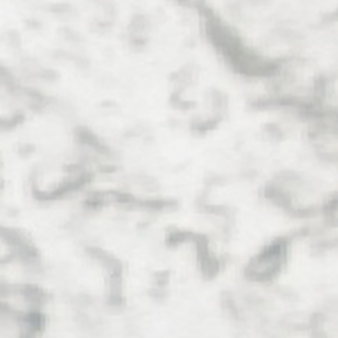
Label: other